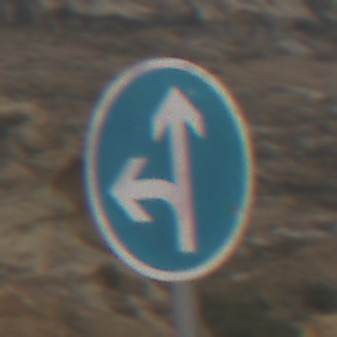
Verkehrszeichen: VorgeschriebeneFahrtrichtungGeradeausOderLinks
Umgebung: Outdoor, Nature
Tageszeit: MorningAfternoon
Wetter: Overcast
Licht: Natural
Jahreszeit: NotSpecified
Kontrast: LowContrast